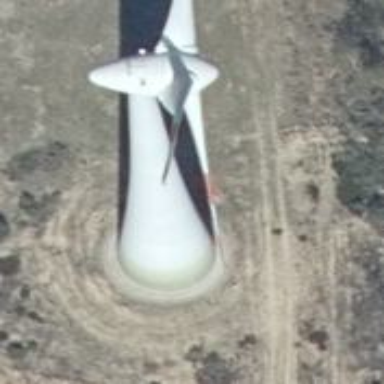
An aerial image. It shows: Wind power generator.